Brain MRI, t2w sequence, axial 2D slice.
Patient: age 45, sex F, weight 75 kg, height 1.65 m
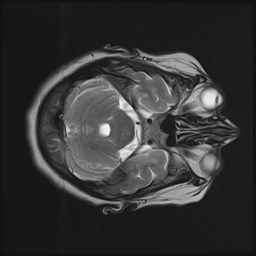